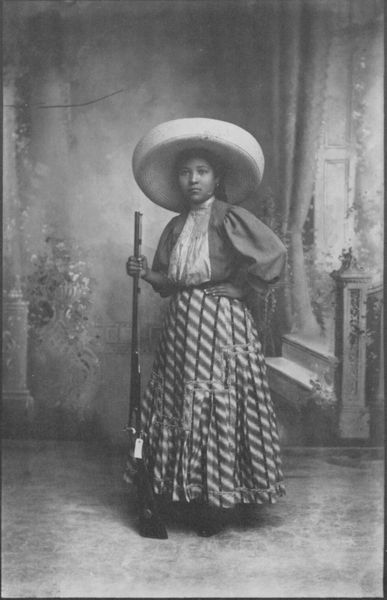
Titel: Porträt
Künstler: Romualdo García
Standort: Guanajuato
Institution: Museo Regional de Antropologia e Historia
Schlagwörter: dunkel, hand, schatten, weiß, mädchen, blumen, fenster, frau, glas, grau, hell, hintergrund, hut, hüte, kleid, kopfbedeckungen, licht, schwarz, säule, rock, jacke, jung, mütze, mützen, wand, arm, bluse, gesicht, kleidung, stehen, ärmel, bildnis, portrait, porträt, spiegel, vorhang, boden, kind, bühne, pflanzen, puffärmel, schulter, stock, kopfbedeckung, kübel, taille, amerika, treppe, gardine, tapete, strohhut, ornamente, gestreift, streifen, geländer, stufe, stufen, besen, krempe, bemalt, foto, fotografie, photographie, schild, schwarzweiß, chapeau, waffe, leinwand, photo, diagonal, anhänger, gewehr, faltenrock, flinte, femme, putzfrau, wandbild, fotographie, robe, kämpferin, pistole, studio, lateinamerika, mexiko, südstaaten, schwarzu, stiege, gewischt, atelieraufnahme, südamerika, arme, gewähr, sombrero, fussbogen, mexikaner, mexikanerin, preisschild, ganzer körper, 1840, plein pied, peruanerin, basanée